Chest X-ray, PA view. Patient: 34 years old, sex M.
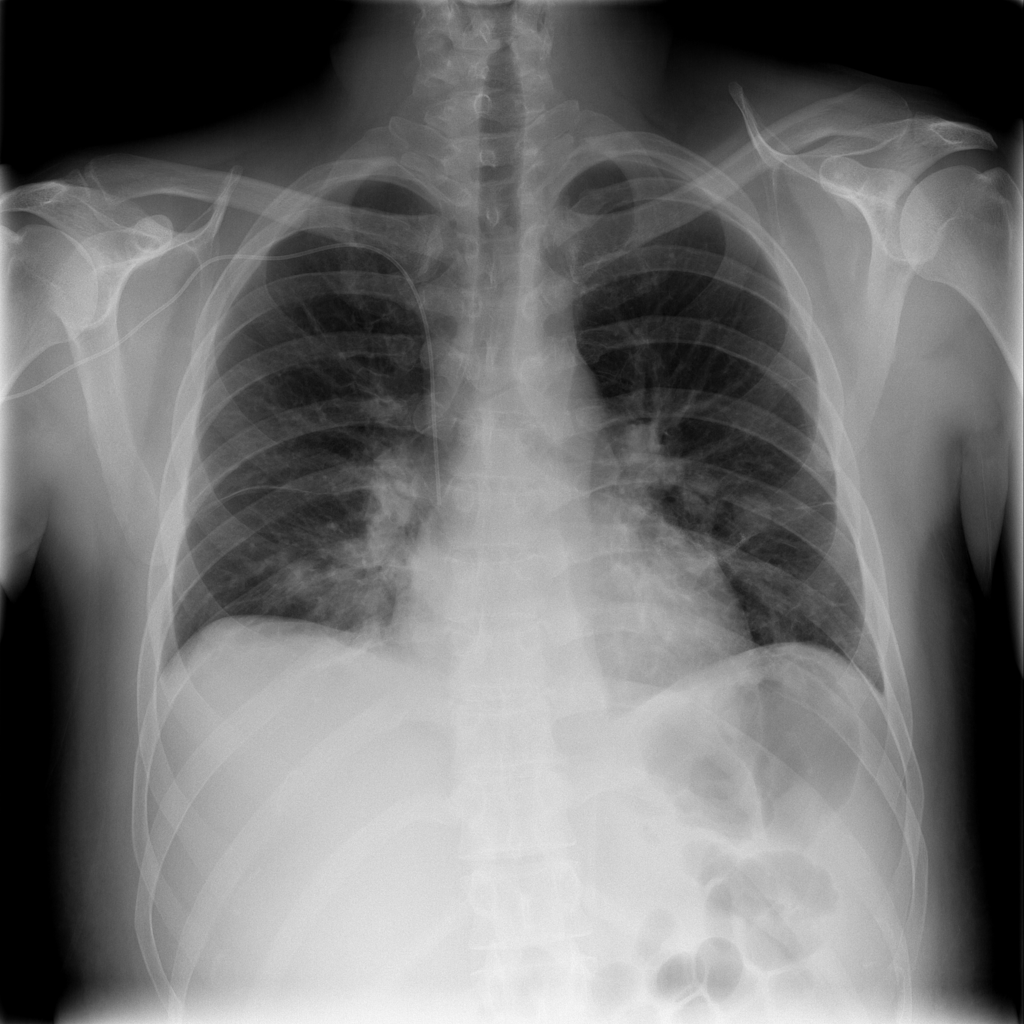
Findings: Mass